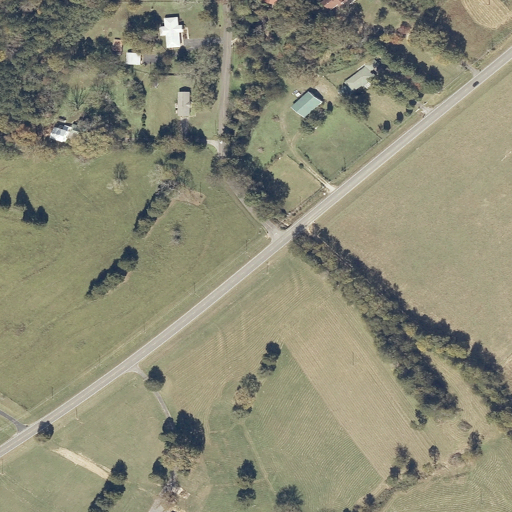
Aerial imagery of valley in Alabama named Tate Hollow containing pasture, open development, low intensity development, mixed forest, deciduous forest, and medium intensity development